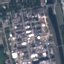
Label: Industrial